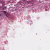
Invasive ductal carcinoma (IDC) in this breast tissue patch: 0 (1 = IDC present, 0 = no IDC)